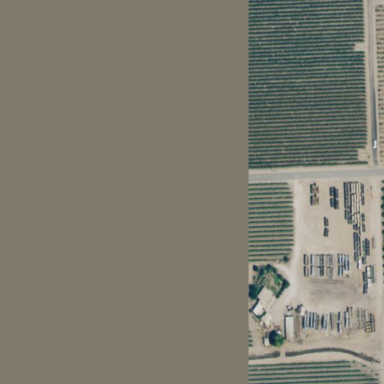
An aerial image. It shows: Vineyard with grape crops.